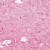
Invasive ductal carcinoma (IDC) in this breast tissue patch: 0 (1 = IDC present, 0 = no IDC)